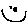
Label: smiley face